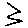
Label: zigzag